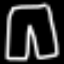
Label: pants